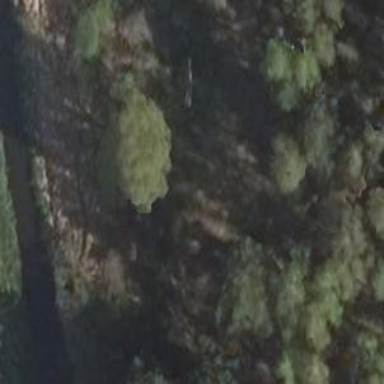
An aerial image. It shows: Deciduous broadleaved tree.